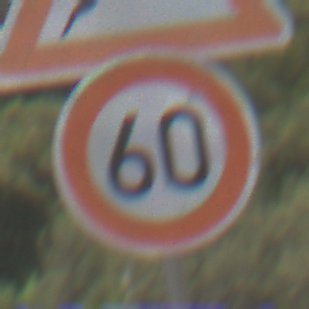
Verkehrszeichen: Geschwindigkeit60
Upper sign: WildwechselLinks
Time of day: Midday
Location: Outdoor (Nature)
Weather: PartlyCloudy
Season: NotSpecified
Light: Natural